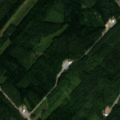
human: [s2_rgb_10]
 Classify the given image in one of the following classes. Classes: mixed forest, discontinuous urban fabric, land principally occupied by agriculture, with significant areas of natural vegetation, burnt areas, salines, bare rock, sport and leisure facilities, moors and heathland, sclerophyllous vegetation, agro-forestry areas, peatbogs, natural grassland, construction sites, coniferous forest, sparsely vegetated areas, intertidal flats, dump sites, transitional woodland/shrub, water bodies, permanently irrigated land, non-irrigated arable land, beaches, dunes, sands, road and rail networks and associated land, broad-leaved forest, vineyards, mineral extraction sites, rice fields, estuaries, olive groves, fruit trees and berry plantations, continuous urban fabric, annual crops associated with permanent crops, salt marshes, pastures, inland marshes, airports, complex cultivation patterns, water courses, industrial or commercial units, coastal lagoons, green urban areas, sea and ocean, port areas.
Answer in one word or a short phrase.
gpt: coniferous forest, mixed forest, transitional woodland/shrub